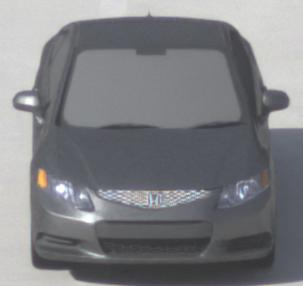
Make: Honda
Model: Civic Limousine 1.8
Detailed model: Civic (IX) Limousine
Model produced from: 2014/05
Model produced until: 2017/06
Doors: 4
Color: gray
Road condition: dry road
Daytime: morning or afternoon
Contrast: medium contrast